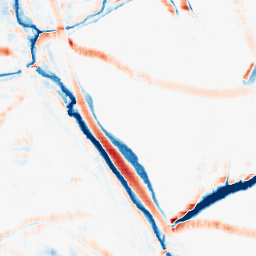
Category: morphological
Decomposition family: morphological_square
Decomposition parameters: operation: average
size: 15
Upsampling method: sinc_blackman
Upsampling parameters: scale: 8
kernel_size: 16
Upsampling scale: 8